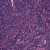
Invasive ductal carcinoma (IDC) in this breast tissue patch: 0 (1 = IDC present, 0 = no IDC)